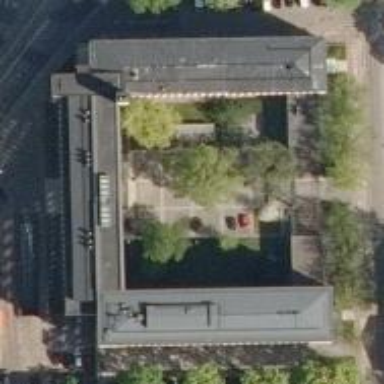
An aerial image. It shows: View of university building.